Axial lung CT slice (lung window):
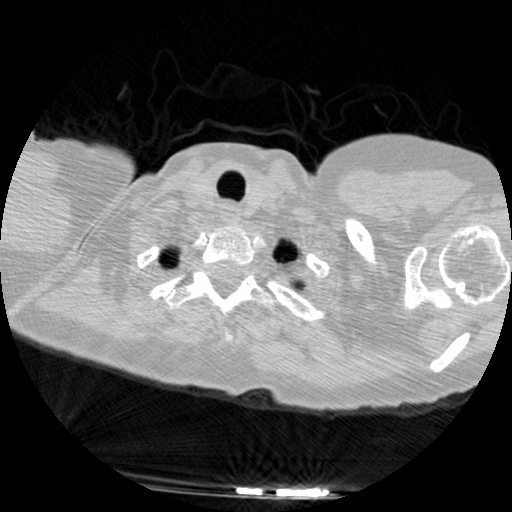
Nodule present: no